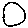
Label: circle